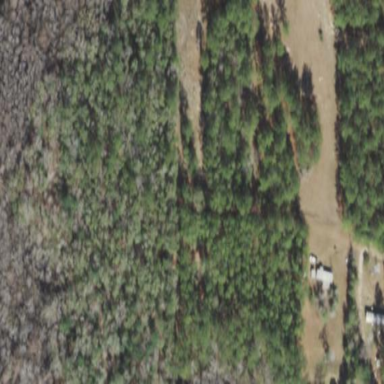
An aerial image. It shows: Woodland with needle-leaved trees.